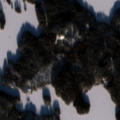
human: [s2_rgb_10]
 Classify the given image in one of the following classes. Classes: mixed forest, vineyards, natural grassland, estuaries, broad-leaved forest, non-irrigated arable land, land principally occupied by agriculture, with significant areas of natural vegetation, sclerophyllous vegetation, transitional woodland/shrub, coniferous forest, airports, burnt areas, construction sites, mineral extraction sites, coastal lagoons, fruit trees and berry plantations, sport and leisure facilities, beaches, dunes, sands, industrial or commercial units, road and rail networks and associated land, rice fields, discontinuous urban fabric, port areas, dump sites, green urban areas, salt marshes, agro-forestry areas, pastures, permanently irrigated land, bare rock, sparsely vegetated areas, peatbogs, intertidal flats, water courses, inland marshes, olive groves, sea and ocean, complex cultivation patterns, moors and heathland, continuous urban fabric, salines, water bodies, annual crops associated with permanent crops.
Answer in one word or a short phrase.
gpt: coniferous forest, mixed forest, water bodies